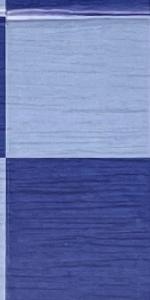
Label: Empty